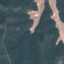
Land use / land cover: HerbaceousVegetation